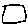
Label: square